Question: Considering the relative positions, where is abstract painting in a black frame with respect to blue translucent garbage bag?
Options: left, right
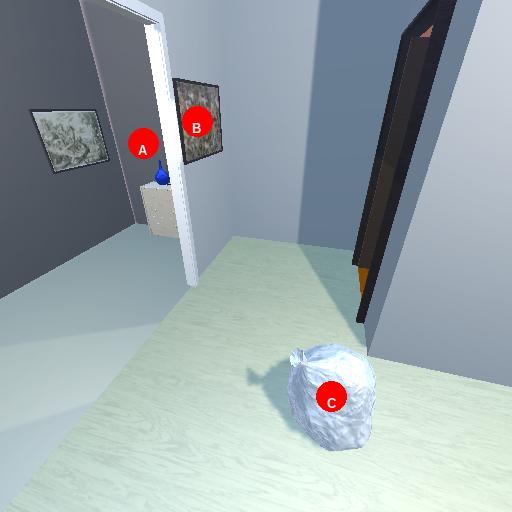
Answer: left